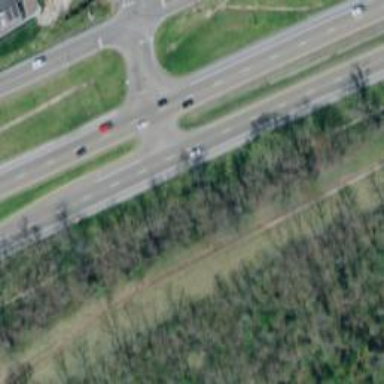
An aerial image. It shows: Trunk link highway.